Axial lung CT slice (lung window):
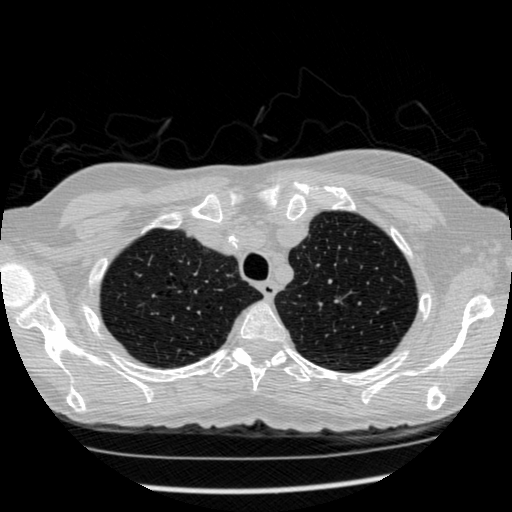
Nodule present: no